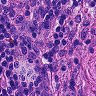
Metastatic tissue present: no